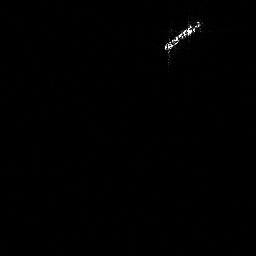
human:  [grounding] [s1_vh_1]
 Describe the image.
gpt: In the satellite image, there is  <ref>1 large ship </ref> <box>[[62, 6, 78, 25, 0]]</box> located at top right.